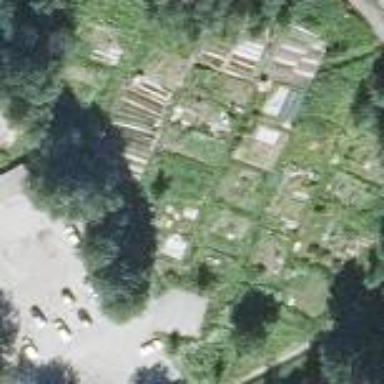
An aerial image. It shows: Area designated for allotments.